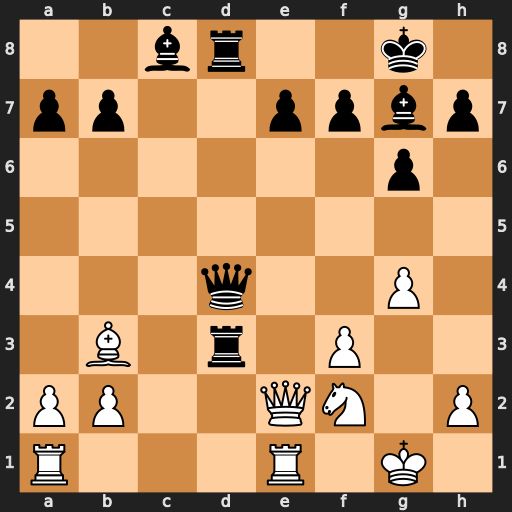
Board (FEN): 2br2k1/pp2ppbp/6p1/8/3q2P1/1B1r1P2/PP2QN1P/R3R1K1
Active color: w
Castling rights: -
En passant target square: -
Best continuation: Qxd3 Qxd3 Nxd3